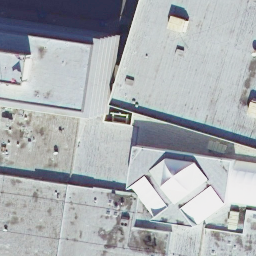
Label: buildings